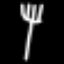
Label: fork